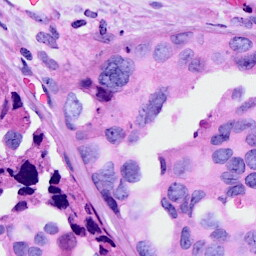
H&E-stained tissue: Breast